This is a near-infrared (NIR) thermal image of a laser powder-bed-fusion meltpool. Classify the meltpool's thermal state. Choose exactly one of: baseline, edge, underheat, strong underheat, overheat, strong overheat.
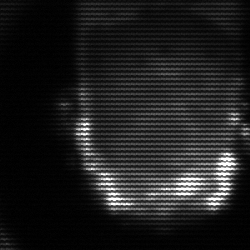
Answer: baseline